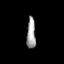
Tissue: prostate
Cell type: T cells
Senescence score: 0.7266
Nuclear area (px): 268
Mean DAPI intensity: 161.299